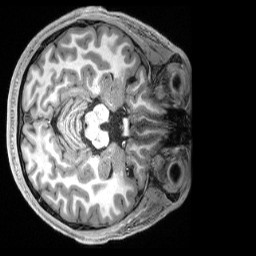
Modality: T1w
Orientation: axial
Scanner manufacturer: siemens
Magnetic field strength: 3 T
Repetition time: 2.5 s
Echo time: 0.00231 s